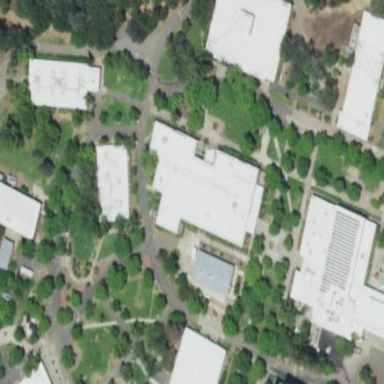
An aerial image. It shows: College building.